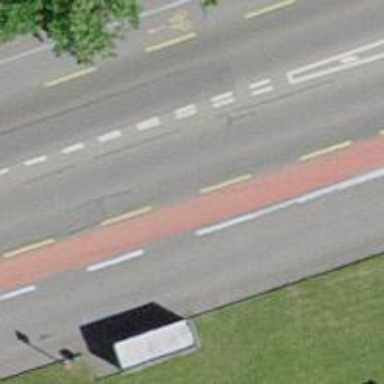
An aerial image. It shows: Bus stop with designated public transport stop position.